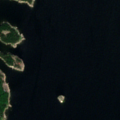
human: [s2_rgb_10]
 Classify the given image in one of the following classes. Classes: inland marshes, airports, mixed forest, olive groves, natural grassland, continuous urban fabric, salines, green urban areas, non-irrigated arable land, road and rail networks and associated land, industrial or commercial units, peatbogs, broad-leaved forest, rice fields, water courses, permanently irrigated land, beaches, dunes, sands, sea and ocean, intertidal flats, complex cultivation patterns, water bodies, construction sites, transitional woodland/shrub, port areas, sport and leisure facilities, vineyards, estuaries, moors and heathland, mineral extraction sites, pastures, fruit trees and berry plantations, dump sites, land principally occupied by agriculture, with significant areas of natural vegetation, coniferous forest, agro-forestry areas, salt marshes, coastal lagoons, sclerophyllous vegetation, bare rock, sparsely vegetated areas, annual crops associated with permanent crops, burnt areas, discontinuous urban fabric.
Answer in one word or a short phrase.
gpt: mixed forest, sea and ocean